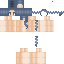
A female human skin with pale skin, wearing blonde bald dressed in a blue tshirt and blue pants, featuring a closed mouth.